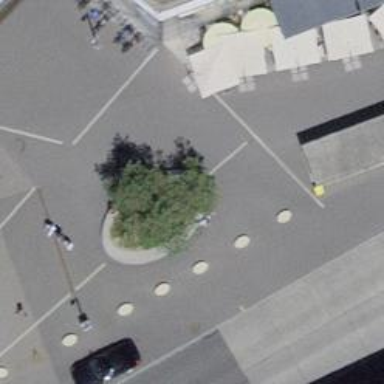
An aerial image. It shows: Post box is visible.